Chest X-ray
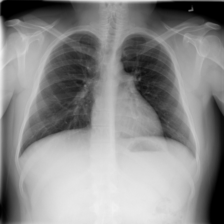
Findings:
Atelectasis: negative
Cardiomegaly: negative
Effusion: negative
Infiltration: negative
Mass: negative
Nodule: negative
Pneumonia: negative
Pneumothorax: negative
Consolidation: negative
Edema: negative
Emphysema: negative
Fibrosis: negative
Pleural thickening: negative
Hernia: negative